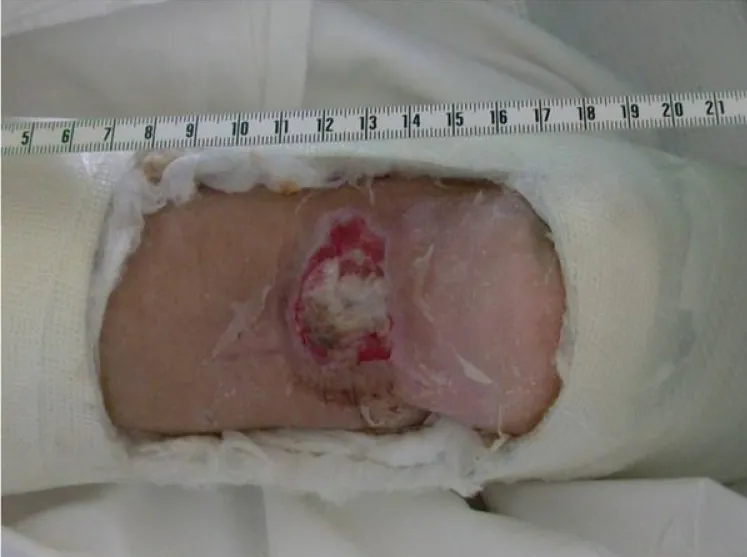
Plaster cast applied after debridement and tendon reattachment.
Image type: radiology (ct)